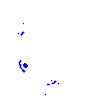
Particle: kaon